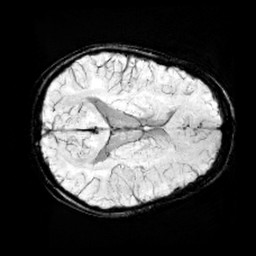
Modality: minIP
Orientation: axial
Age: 9
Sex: female
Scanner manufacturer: siemens
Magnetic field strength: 3 T
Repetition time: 0.027 s
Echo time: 0.02 s